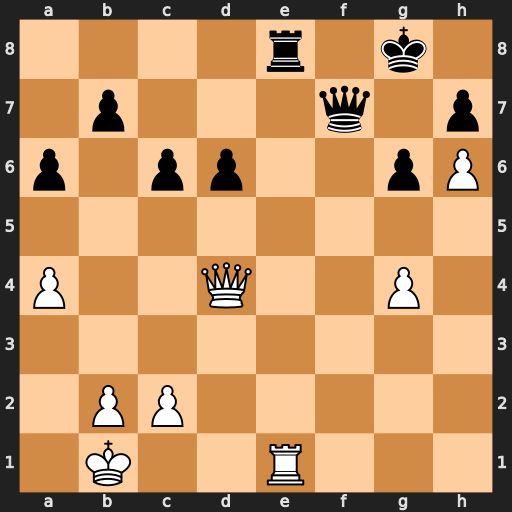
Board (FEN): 4r1k1/1p3q1p/p1pp2pP/8/P2Q2P1/8/1PP5/1K2R3
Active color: w
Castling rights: -
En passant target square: -
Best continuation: Rxe8+ Qxe8 Qg7#